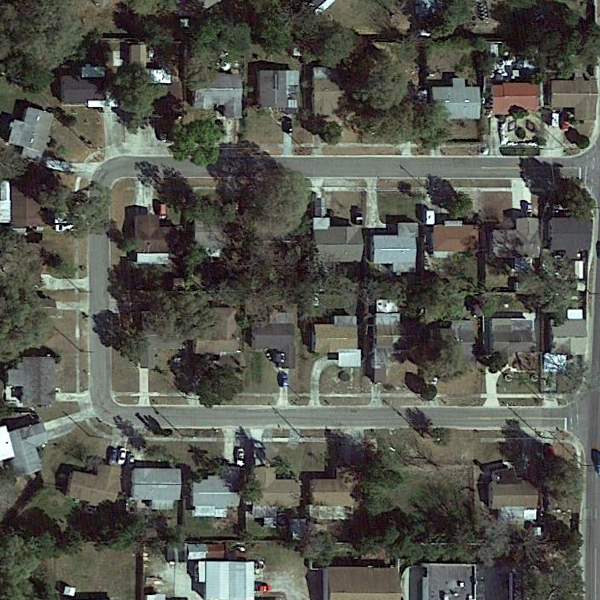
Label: DenseResidential